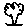
Label: tree